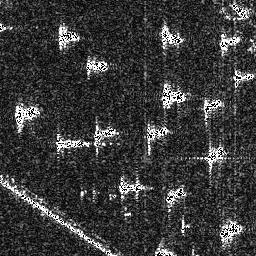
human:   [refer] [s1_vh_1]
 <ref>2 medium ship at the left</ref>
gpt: <box>[[4, 39, 15, 50, 0]], [[20, 51, 34, 59, 0]]</box>

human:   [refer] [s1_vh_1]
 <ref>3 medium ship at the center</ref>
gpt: <box>[[35, 47, 46, 56, 0]], [[61, 32, 73, 42, 0]], [[55, 47, 66, 55, 0]]</box>

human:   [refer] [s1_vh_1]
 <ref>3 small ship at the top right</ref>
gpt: <box>[[84, 12, 94, 19, 0]], [[90, 26, 98, 33, 0]], [[89, 0, 97, 7, 0]]</box>

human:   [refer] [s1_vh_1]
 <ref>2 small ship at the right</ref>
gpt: <box>[[78, 37, 86, 44, 0]], [[78, 55, 87, 63, 0]]</box>

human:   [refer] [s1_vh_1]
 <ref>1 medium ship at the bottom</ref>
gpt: <box>[[44, 68, 56, 76, 0]]</box>